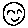
Label: smiley face